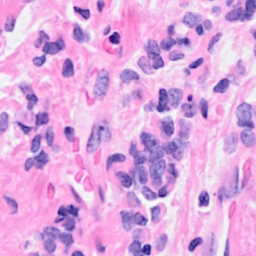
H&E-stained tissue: Breast